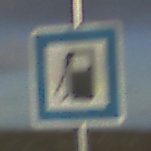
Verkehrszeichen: Tankstelle
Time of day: SunriseSunset
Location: Outdoor (Nature)
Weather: PartlyCloudy
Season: NotSpecified
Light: Natural